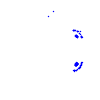
Particle: electron